Field crop: maize
Growth stage: 2
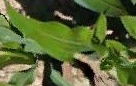
Species: maize